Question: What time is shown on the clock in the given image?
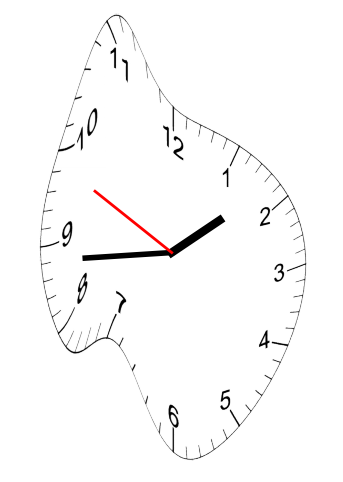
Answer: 01:43:49